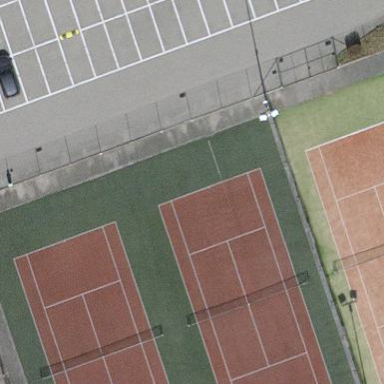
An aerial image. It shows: Tartan tennis court on pitch designated for leisure land.